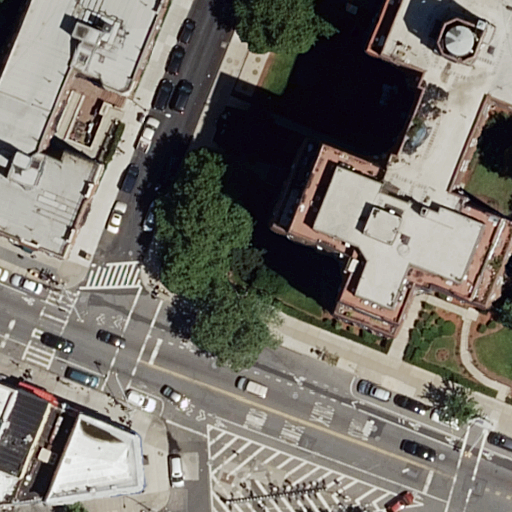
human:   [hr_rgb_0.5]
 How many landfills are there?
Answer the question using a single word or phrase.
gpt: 0

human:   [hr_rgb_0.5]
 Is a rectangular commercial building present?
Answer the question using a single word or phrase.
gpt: no

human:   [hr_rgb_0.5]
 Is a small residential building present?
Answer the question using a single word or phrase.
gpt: yes

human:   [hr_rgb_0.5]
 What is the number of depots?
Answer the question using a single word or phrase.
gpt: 0

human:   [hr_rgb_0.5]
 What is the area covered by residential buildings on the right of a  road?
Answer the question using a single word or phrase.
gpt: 1883m2

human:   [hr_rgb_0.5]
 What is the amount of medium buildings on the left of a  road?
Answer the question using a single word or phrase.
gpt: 3

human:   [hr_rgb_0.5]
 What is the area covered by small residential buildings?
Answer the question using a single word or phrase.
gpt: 11m2

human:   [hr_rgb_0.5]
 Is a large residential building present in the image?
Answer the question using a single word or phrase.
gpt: yes

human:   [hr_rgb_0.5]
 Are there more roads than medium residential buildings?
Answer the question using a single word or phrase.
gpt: yes

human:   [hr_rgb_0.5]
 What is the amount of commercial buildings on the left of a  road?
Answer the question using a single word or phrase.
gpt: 0

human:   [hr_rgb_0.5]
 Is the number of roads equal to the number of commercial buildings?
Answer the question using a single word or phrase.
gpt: no

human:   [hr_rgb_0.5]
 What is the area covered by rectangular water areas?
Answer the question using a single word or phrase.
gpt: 0m2

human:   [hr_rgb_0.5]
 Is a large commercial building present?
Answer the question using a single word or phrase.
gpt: no

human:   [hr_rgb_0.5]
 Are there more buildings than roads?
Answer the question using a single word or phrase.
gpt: no

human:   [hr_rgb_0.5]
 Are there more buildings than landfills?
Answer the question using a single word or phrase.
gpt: yes

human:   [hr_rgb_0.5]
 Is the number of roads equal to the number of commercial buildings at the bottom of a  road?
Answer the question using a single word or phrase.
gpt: no

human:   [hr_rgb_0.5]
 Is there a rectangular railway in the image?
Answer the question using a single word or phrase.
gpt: no

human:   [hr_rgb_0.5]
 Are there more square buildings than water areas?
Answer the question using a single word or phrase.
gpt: no

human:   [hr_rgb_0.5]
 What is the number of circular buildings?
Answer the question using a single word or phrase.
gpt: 0

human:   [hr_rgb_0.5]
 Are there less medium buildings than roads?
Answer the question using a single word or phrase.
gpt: yes

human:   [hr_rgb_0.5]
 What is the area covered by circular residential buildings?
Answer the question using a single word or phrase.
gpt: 0m2

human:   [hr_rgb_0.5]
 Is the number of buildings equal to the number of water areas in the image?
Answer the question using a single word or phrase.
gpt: no

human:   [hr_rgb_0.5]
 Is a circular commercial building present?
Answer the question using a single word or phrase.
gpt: no

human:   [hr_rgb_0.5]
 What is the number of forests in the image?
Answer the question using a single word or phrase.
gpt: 0

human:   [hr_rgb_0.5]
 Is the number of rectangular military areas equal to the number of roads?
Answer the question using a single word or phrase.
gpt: no

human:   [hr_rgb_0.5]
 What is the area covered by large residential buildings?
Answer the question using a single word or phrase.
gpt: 2570m2

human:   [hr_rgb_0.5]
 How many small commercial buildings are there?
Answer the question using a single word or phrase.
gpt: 0

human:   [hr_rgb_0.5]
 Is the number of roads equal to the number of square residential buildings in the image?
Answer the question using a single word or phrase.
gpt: no

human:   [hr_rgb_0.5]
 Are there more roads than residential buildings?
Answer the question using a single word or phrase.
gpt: yes

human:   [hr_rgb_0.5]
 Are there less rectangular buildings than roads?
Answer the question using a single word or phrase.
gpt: yes

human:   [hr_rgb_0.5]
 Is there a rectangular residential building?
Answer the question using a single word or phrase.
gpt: yes

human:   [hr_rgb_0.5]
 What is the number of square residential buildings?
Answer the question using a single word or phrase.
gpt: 0

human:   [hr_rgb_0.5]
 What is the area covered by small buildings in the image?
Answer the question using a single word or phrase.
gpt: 11m2

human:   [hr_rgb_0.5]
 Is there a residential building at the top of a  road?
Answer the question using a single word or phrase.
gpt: yes

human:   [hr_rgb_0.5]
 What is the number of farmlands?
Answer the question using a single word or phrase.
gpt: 0

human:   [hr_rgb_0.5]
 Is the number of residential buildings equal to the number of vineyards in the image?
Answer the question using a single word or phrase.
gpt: no